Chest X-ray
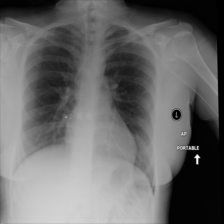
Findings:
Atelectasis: negative
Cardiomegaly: negative
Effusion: negative
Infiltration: negative
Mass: negative
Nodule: negative
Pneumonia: negative
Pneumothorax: negative
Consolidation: negative
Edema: negative
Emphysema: negative
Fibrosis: negative
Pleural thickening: negative
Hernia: negative